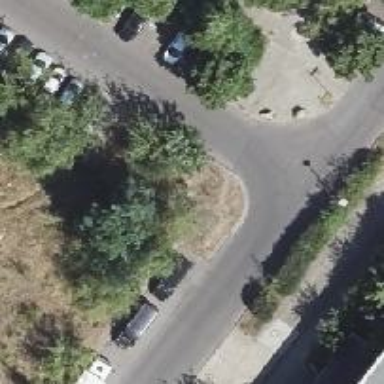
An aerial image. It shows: Residential road with asphalt surface and separate parking spaces on both sides.